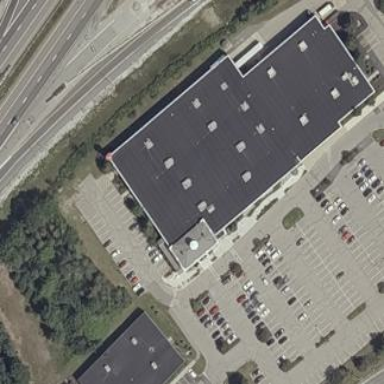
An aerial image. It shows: Building.